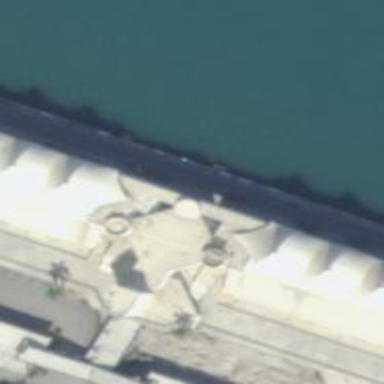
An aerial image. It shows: Cruise terminal.